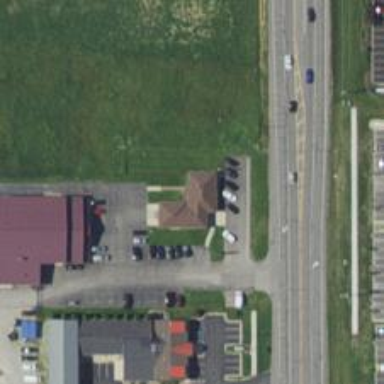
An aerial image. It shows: Car rental facility.